Brain MRI, t2w sequence, axial 2D slice.
Patient: age 51, sex F, weight 95 kg, height 1.95 m
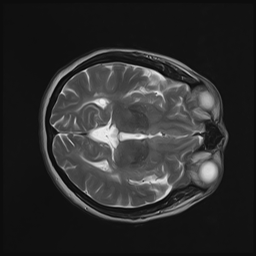